Question: The code below outputs the array in this way:

We don't want the part highlighted in red, how can we remove this?
'''
<?php
$test = array();
$test2[] = array(
'key1' => '111',
'key2' => '111',
'key3' => '111',
);
$test2[] = array(
'key1' => '222',
'key2' => '222',
'key3' => '222',
);
$test['tax_query'] = array(
'relation' => 'AND',
$test2,
);
print_r($test);
?>
'''
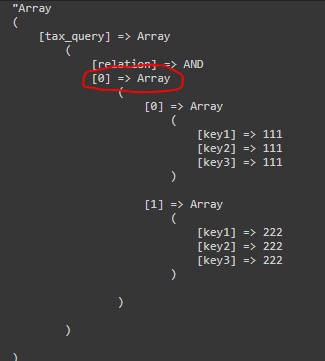
Answer: 'array_merge()' or a Union operator will do this job well, nothing too tricky about it.
Code: (<URL>
'''
$test = array();
$test2[] = array(
'key1' => '111',
'key2' => '111',
'key3' => '111',
);
$test2[] = array(
'key1' => '222',
'key2' => '222',
'key3' => '222',
);
$test['tax_query']=array_merge(['relation'=>'AND'],$test2); // array_merge
//$test['tax_query']=['relation'=>'AND']+$test2; // array Union operator
print_r($test);
'''
Output:
'''
Array
(
[tax_query] => Array
(
[relation] => AND
[0] => Array
(
[key1] => 111
[key2] => 111
[key3] => 111
)
[1] => Array
(
[key1] => 222
[key2] => 222
[key3] => 222
)
)
)
'''